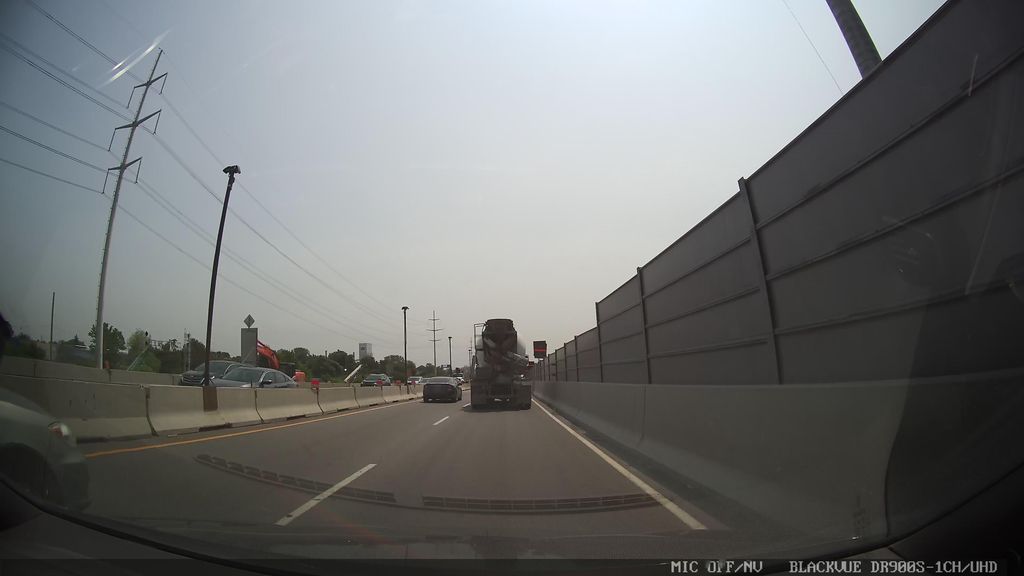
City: montreal